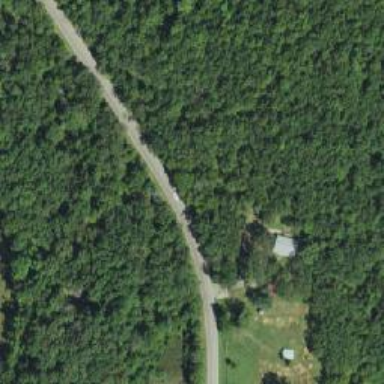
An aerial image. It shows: Secondary road.